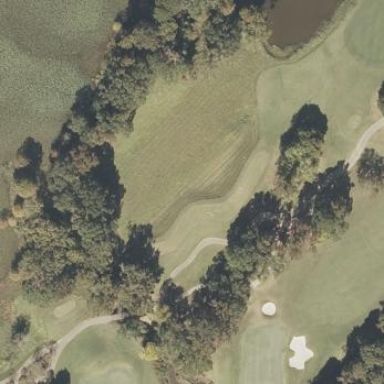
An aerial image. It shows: Grass area designated as golf tee.